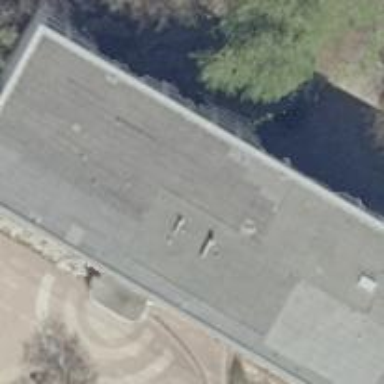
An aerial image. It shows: School building with flat roof.